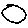
Label: circle